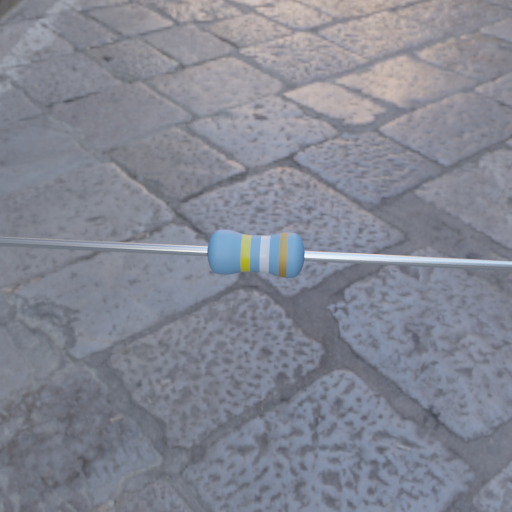
Resistor colour bands (in order): yellow, white, gold